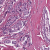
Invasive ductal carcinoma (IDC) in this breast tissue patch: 1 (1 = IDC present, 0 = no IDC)